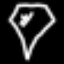
Label: diamond